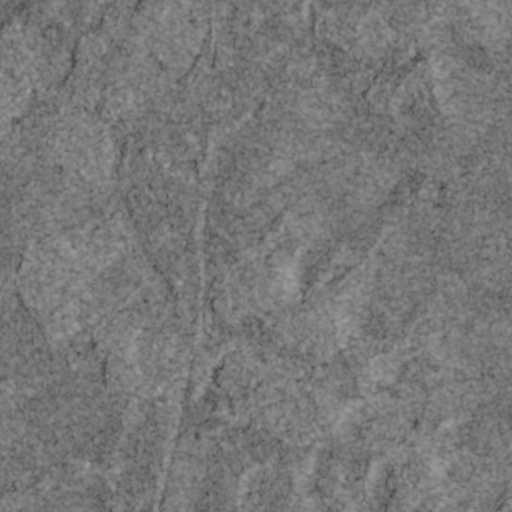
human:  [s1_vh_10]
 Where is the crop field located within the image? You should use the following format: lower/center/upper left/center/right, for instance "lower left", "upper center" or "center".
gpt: The crop field is located in the lower center of the image.
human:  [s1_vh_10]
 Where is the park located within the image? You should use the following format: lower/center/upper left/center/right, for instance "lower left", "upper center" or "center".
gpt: The park is located in the lower right of the image.
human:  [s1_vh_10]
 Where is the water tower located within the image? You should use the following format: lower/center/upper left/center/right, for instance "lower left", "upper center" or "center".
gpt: The water tower is located in the center of the image.
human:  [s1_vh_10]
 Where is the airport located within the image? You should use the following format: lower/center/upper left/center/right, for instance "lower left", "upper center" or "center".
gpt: There is no airport in the image.

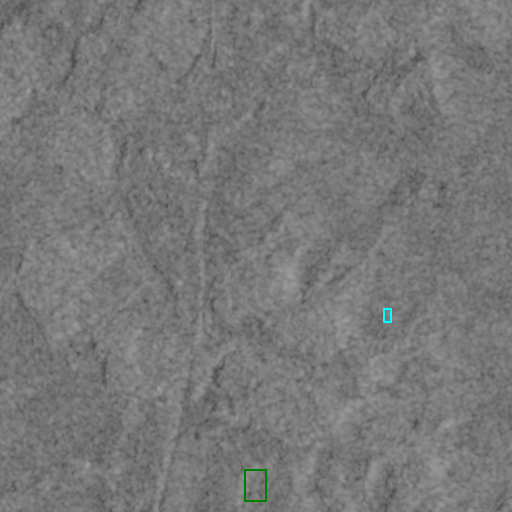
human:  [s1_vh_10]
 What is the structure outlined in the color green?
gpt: The structure outlined in green is a crop field.
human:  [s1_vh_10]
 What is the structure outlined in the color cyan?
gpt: The structure outlined in cyan is a park.
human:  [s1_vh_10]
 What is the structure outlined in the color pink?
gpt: There is no pink outline.